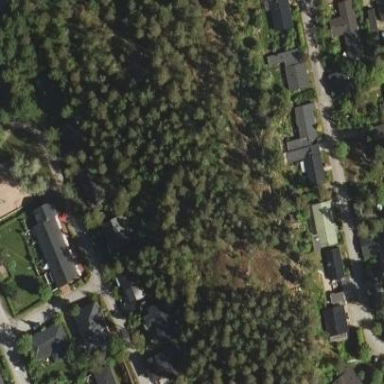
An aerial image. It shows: Beautiful woodland area.